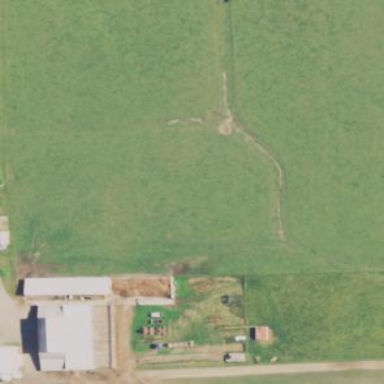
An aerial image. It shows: Farmyard area.